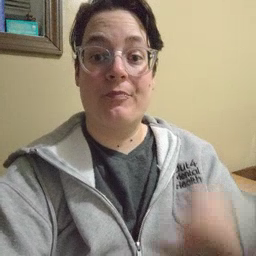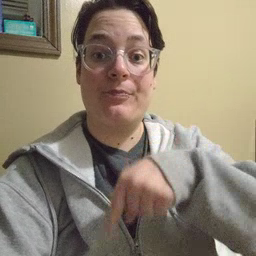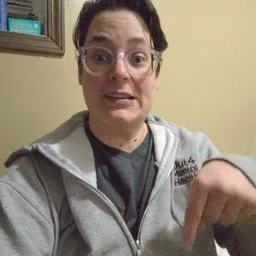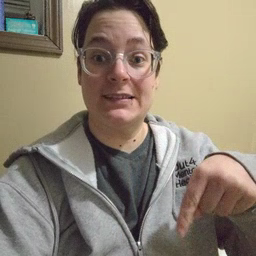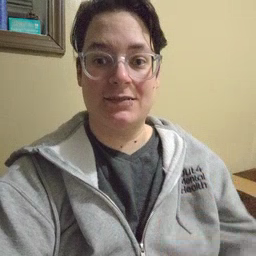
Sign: feet